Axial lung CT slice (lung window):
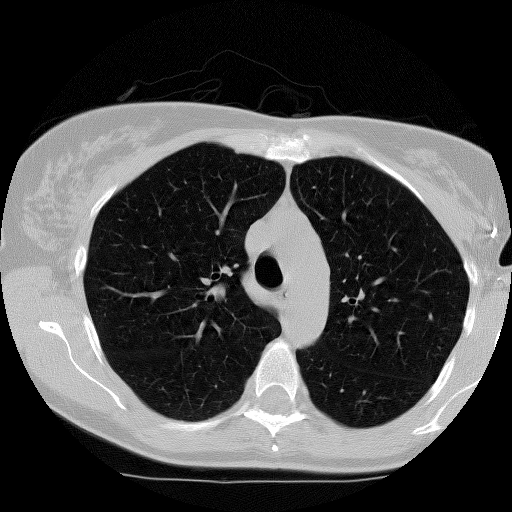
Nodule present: no